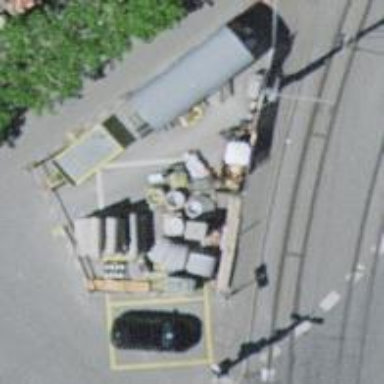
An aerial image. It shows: Charging station.